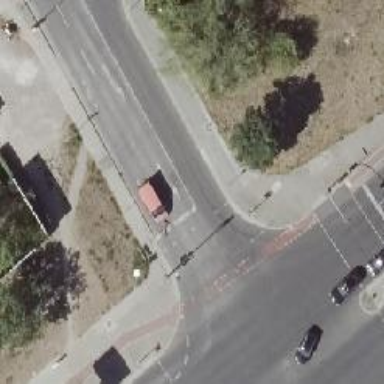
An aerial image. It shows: Road with traffic signals.